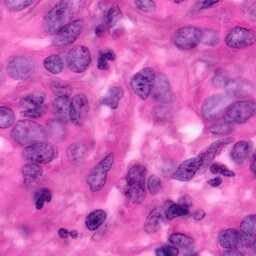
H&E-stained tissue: Pancreatic